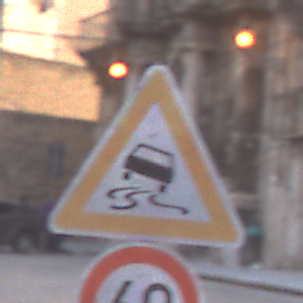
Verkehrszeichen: SchleuderOderRutschgefahr
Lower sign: Geschwindigkeit60
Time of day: MorningAfternoon
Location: Outdoor (Urban)
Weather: PartlyCloudy
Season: NotSpecified
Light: Natural